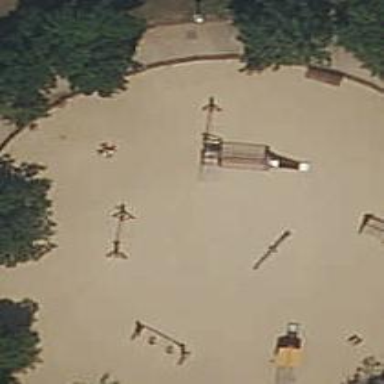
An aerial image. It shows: Playground area for leisure activities on the land.